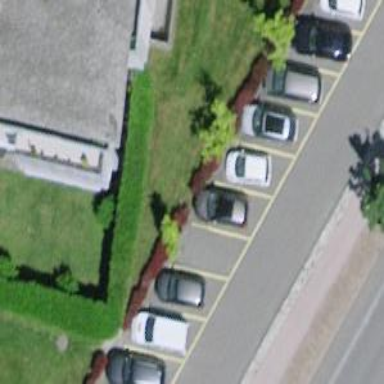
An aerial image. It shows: Parking available on the street side.